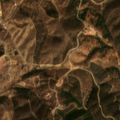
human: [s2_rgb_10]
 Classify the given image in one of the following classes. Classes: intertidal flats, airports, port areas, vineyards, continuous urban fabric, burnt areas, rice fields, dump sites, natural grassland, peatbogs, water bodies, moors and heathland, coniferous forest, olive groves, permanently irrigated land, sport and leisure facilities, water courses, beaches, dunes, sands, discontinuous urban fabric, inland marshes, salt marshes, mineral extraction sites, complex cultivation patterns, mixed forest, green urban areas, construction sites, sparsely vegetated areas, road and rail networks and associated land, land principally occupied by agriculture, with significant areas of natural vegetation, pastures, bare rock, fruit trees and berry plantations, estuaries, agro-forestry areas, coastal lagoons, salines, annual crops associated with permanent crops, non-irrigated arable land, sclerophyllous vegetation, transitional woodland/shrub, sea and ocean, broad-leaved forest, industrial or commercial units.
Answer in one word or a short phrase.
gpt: land principally occupied by agriculture, with significant areas of natural vegetation, broad-leaved forest, sclerophyllous vegetation, transitional woodland/shrub